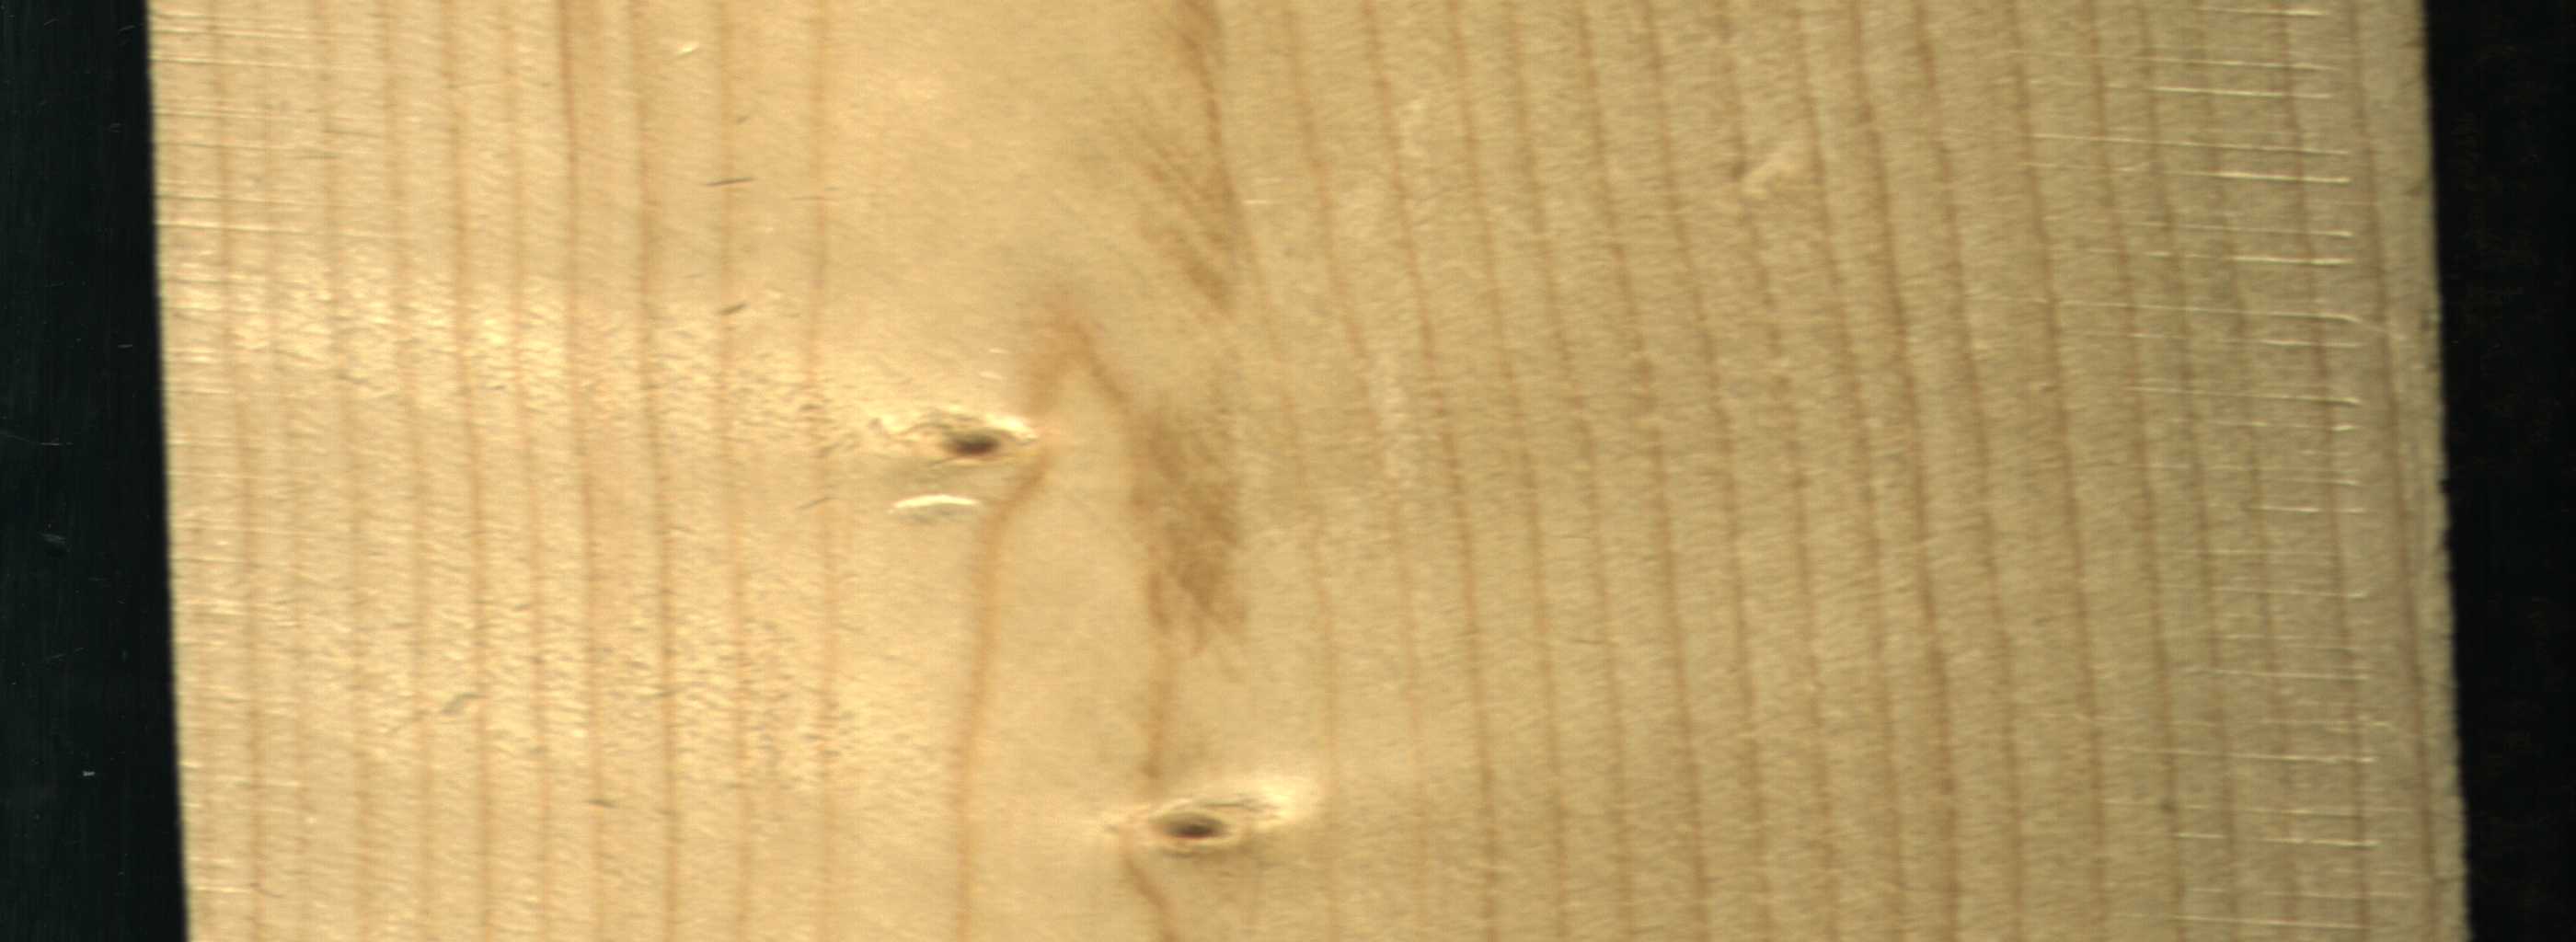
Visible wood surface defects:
Live_Knot
Live_Knot